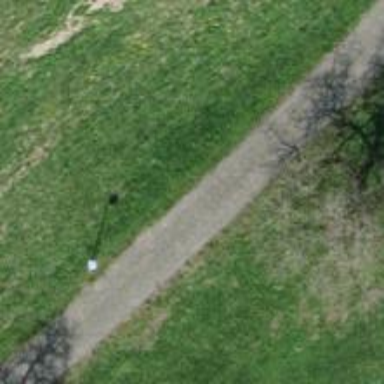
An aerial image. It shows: Cycleway with compacted surface.